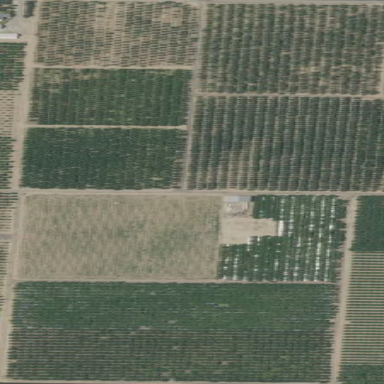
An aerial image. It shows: Orchard.